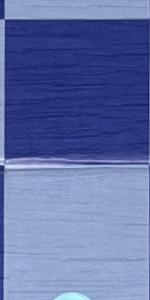
Label: Empty